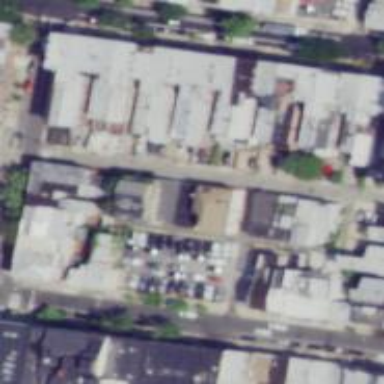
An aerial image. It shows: Alleyway designated as service road.